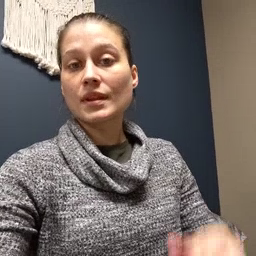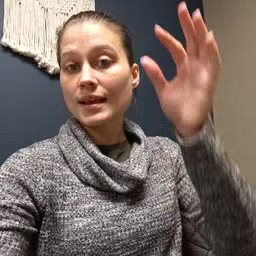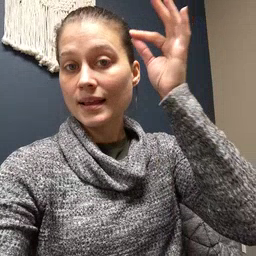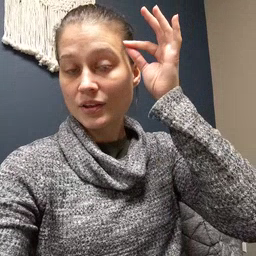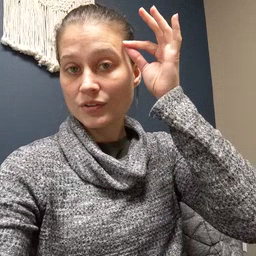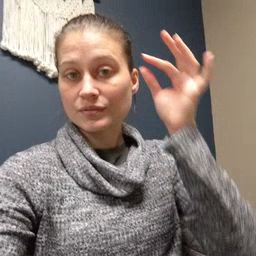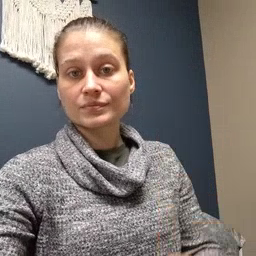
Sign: hair